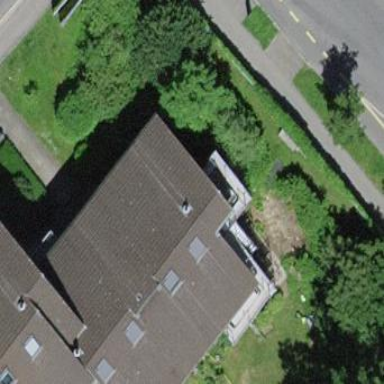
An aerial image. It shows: Residential building with gabled roof.